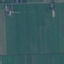
Land use / land cover: Pasture